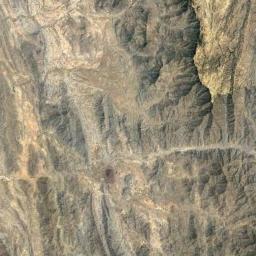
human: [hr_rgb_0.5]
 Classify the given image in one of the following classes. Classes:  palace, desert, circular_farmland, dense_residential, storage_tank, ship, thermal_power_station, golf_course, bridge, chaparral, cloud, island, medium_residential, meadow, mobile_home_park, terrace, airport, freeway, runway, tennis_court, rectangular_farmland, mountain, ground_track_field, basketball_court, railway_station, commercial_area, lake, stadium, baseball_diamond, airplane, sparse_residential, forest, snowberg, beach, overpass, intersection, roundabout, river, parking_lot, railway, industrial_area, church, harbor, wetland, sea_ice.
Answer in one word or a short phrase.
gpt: mountain